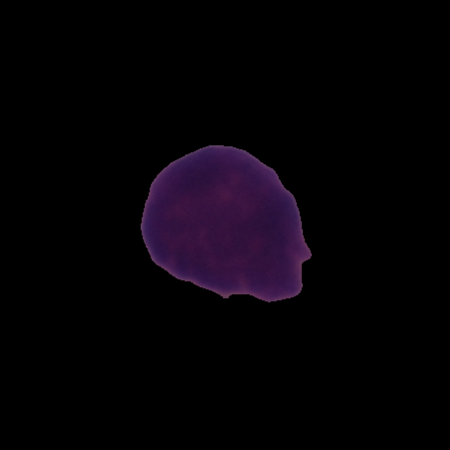
Label: healthy